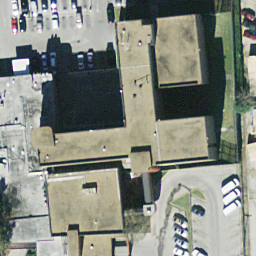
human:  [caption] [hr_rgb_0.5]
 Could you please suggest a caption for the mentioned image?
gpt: Many cars parked neatly on the roofs of buildings .

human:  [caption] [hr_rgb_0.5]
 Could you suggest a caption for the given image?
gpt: Some buildings with grey roofs .

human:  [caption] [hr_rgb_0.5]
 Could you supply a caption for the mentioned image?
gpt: Many cars parked on the roofs of buildings .

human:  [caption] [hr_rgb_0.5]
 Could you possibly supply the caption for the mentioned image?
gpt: Many cars parked neatly beside the buildings .

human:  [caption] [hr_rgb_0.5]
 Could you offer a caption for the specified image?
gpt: Many cars parked neatly beside the buildings with grey roofs .